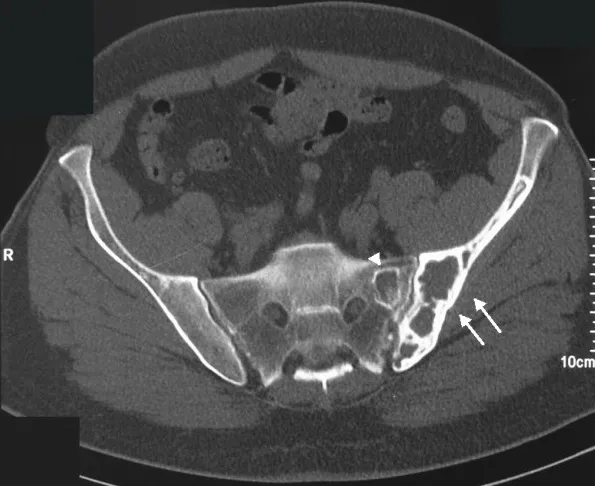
Axial CT in bone density, demonstrates a lytic expansible lesion with cortical breakthrough at the left iliac bone (arrows) and a smaller one at the left sacral wing at the level of S2 (arrowhead).
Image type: radiology (ct)